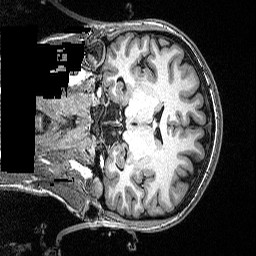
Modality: T1w
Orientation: coronal
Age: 25
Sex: female
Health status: healthy
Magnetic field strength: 3 T
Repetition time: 2.53 s
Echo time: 0.00331 s